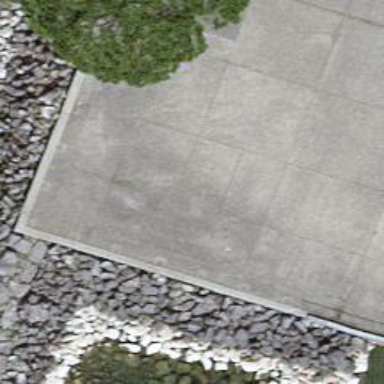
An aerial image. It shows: Pedestrian road with asphalt surface.